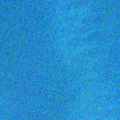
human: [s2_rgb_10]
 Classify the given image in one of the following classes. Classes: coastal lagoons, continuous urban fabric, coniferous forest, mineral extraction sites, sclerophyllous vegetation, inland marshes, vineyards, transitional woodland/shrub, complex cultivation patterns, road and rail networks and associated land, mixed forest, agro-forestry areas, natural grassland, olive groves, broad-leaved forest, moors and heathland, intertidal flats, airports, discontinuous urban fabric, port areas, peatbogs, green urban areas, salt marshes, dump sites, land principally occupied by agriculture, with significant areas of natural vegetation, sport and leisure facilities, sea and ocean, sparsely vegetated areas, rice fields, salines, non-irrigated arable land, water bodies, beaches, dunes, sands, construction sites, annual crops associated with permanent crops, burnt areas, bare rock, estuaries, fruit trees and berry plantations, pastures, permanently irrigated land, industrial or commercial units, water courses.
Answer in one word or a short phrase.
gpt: sea and ocean